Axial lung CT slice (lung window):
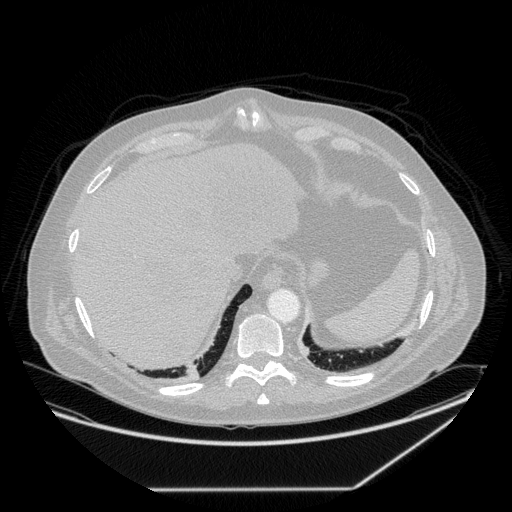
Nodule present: no